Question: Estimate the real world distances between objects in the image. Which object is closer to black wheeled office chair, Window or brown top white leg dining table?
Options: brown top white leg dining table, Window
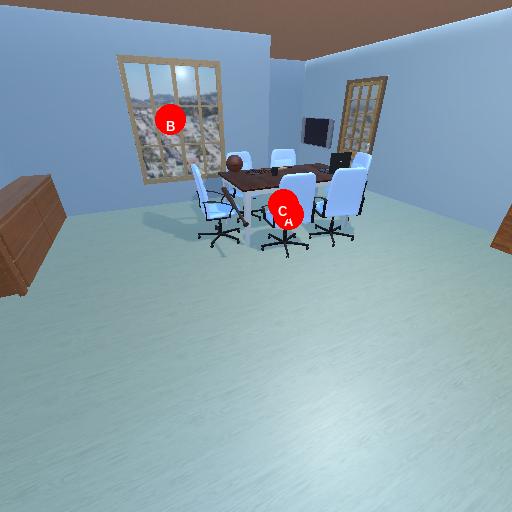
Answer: brown top white leg dining table